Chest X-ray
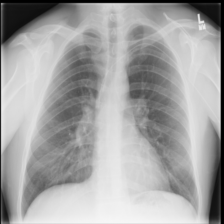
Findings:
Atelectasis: negative
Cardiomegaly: negative
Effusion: negative
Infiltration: negative
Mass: negative
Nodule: negative
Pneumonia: negative
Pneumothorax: negative
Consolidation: negative
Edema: negative
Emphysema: negative
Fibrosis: negative
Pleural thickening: negative
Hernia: negative